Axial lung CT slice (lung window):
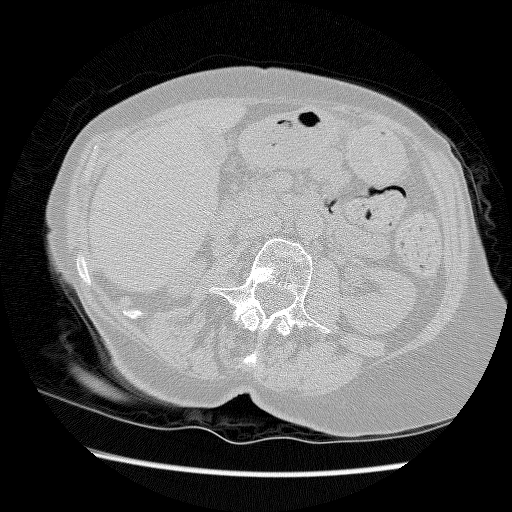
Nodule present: no